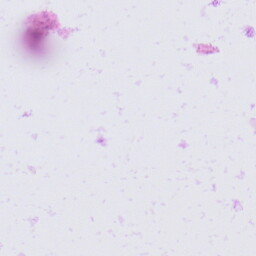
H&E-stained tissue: Skin